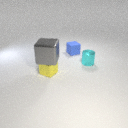
small yellow metal cube below large gray metal cube